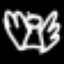
Label: angel